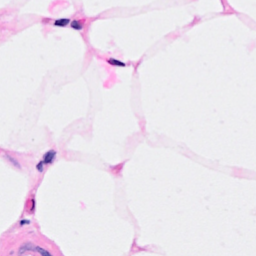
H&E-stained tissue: Breast